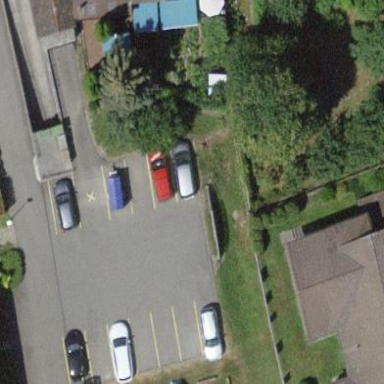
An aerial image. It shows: Parking area with asphalt surface.